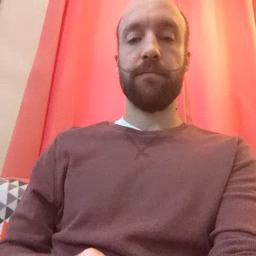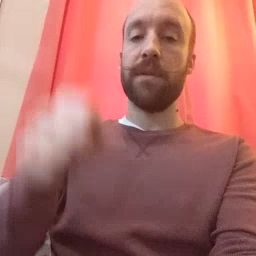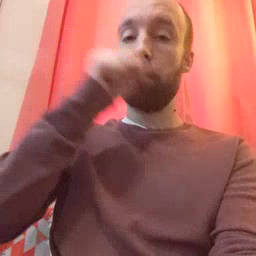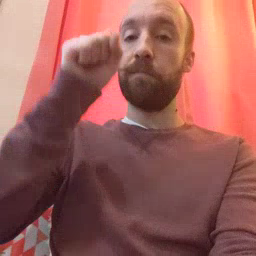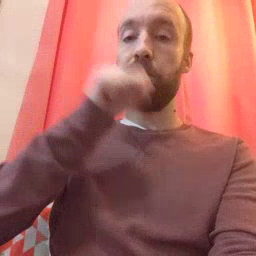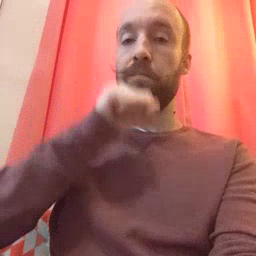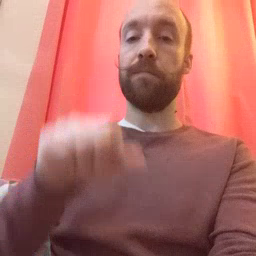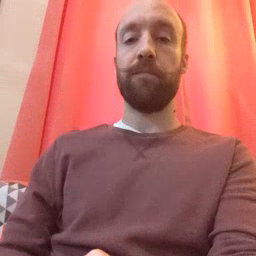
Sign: icecream